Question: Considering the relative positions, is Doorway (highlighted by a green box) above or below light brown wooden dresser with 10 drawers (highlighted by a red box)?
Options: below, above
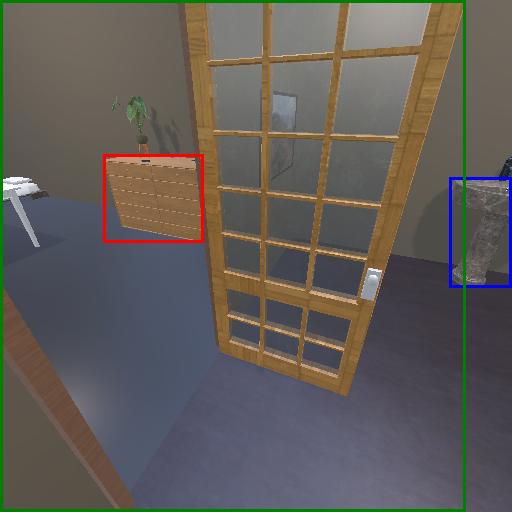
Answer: below